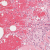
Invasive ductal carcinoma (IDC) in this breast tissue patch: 0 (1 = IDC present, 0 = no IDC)